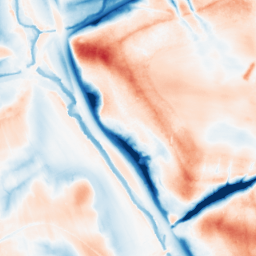
Category: edge_preserving
Decomposition family: guided
Decomposition parameters: radius: 16
eps: 0.1
Upsampling method: bilinear
Upsampling parameters: scale: 8
Upsampling scale: 8